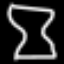
Label: hourglass